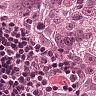
Metastatic tissue present: yes